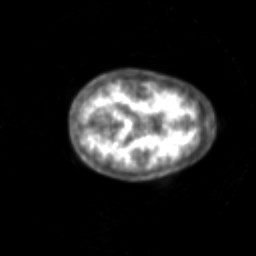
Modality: PET
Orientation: axial
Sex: female
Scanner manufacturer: siemens